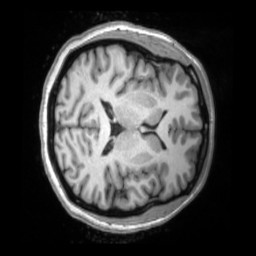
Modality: T1w
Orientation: axial
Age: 46
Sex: female
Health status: ill
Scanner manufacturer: siemens
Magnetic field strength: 3 T
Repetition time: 2.2 s
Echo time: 0.00157 s